【题型】选择题　【知识点】向量　【难度】medium
如图所示，两射线$OA$与$OB$交于$O$，则下列选项中向量的终点落在阴影区域内（不含边界）的有（ ）

\noindent$\text{\textcircled{1}}$\,$\overrightarrow{OA}+2\overrightarrow{OB}$；\quad
$\text{\textcircled{2}}$\,$\dfrac{3}{4}\overrightarrow{OA}+\dfrac{1}{3}\overrightarrow{OB}$；\quad
$\text{\textcircled{3}}$\,$\dfrac{1}{2}\overrightarrow{OA}+\dfrac{1}{3}\overrightarrow{OB}$；\quad
$\text{\textcircled{4}}$\,$\dfrac{3}{4}\overrightarrow{OA}+\dfrac{1}{5}\overrightarrow{OB}$。

\noindent A. $\text{\textcircled{1}}\text{\textcircled{2}}$ \quad
B. $\text{\textcircled{1}}\text{\textcircled{2}}\text{\textcircled{4}}$ \quad
C. $\text{\textcircled{1}}\text{\textcircled{2}}\text{\textcircled{3}}$ \quad
D. $\text{\textcircled{3}}\text{\textcircled{4}}$
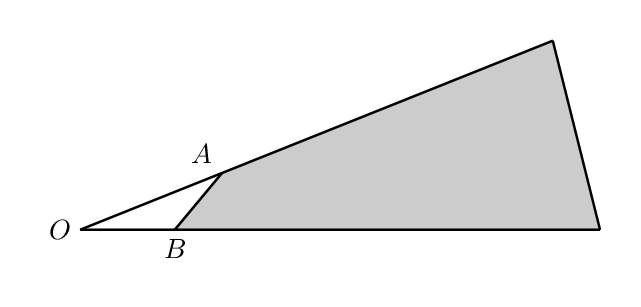
【解答】
\vspace{1em}
\noindent\textbf{【答案】} A

\vspace{1em}
\noindent\textbf{【知识点】} 向量的线性运算的几何应用、平面向量共线定理的推论

\vspace{1em}
\noindent\textbf{【分析】} 在题图中的阴影区域内任取点$E$，连接$OE$交$AB$于点$F$，则由共线定理得
$\overrightarrow{OE}=\lambda\overrightarrow{OF}=\lambda x\overrightarrow{OA}+(1-x)\lambda\overrightarrow{OB}$，$\lambda>1$，然后逐个验证即可。

\vspace{1em}
\noindent\textbf{【详解】} 依题意，在题图中的阴影区域内任取点$E$，连接$OE$交$AB$于点$F$，
则有$\overrightarrow{OE}=\lambda\overrightarrow{OF}=\lambda\left[x\overrightarrow{OA}+(1-x)\overrightarrow{OB}\right]=\lambda x\overrightarrow{OA}+(1-x)\lambda\overrightarrow{OB}$，其中$0<x<1$，$\lambda>1$。

\noindent 因为$\lambda x+(1-x)\lambda=\lambda>1$，
所以$\text{\textcircled{1}}$\,$1+2=3>1$，满足条件；

\noindent$\text{\textcircled{2}}$\,$\dfrac{3}{4}+\dfrac{1}{3}=\dfrac{13}{12}>1$，满足条件；

\noindent$\text{\textcircled{3}}$\,$\dfrac{1}{2}+\dfrac{1}{3}=\dfrac{5}{6}<1$，不满足条件；

\noindent$\text{\textcircled{4}}$\,$\dfrac{3}{4}+\dfrac{1}{5}=\dfrac{19}{20}<1$，不满足条件。

故选：A.

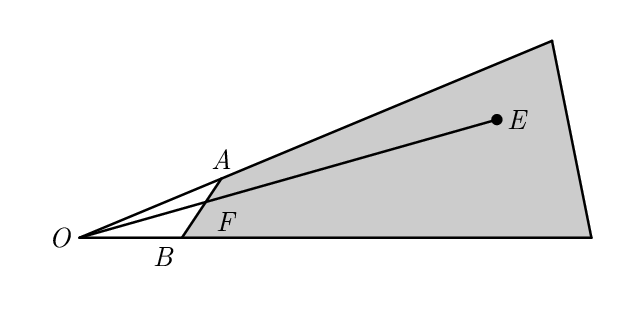